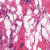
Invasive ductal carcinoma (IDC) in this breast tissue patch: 0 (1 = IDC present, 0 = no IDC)